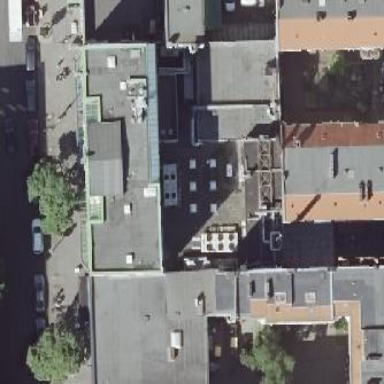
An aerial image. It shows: Commercial building.